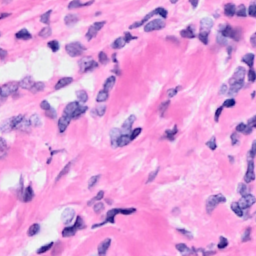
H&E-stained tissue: Breast